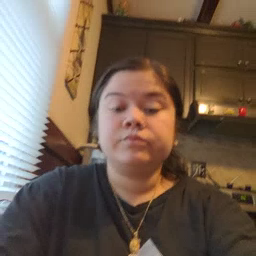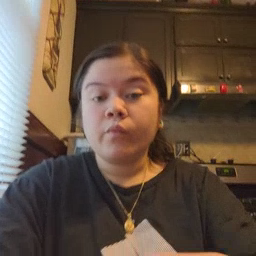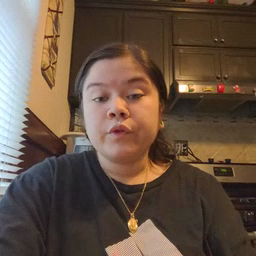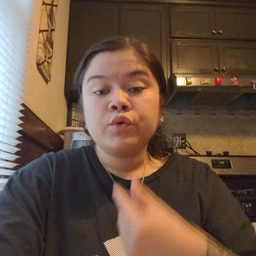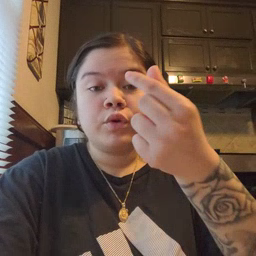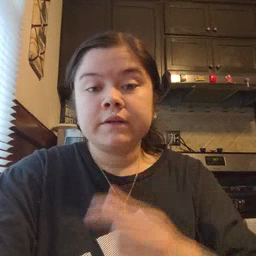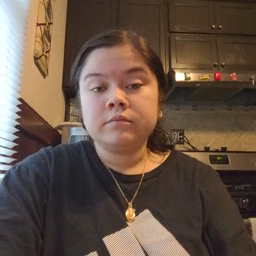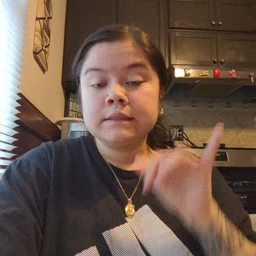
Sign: giraffe